Сложный конденсатор состоит из четырёх одинаковых пластин площадью $S=1~м^{2}$ каждая, расположенных параллельно друг другу (см. рисунок).  Расстояние между средними пластинами $b$ и $c$ равно $l=2~см$. Расстояние между пластинами $a$ и $b$, $c$ и $d$ равно $l_{1}=l / 2$. Пластины $b$ и $c$ подключены к идеальному источнику напряжения с $\mathscr{E}=120~В$ через резистор $R_{1}$. В начальном состоянии ключ $K$ разомкнут.
Нарисуйте эквивалентную схему сложного конденсатора после замыкания ключа $K$ и найдите его ёмкость $C$.
Какое количество теплоты $Q$ выделится на резисторах $R_{1}$ и $R_{2}$ (в сумме) при замыкании ключа $K$. Электрическая постоянная $\varepsilon_{0}=8.85 \cdot 10^{-12}~Ф/м$. Указание. Воспользуйтесь законом сохранения энергии.
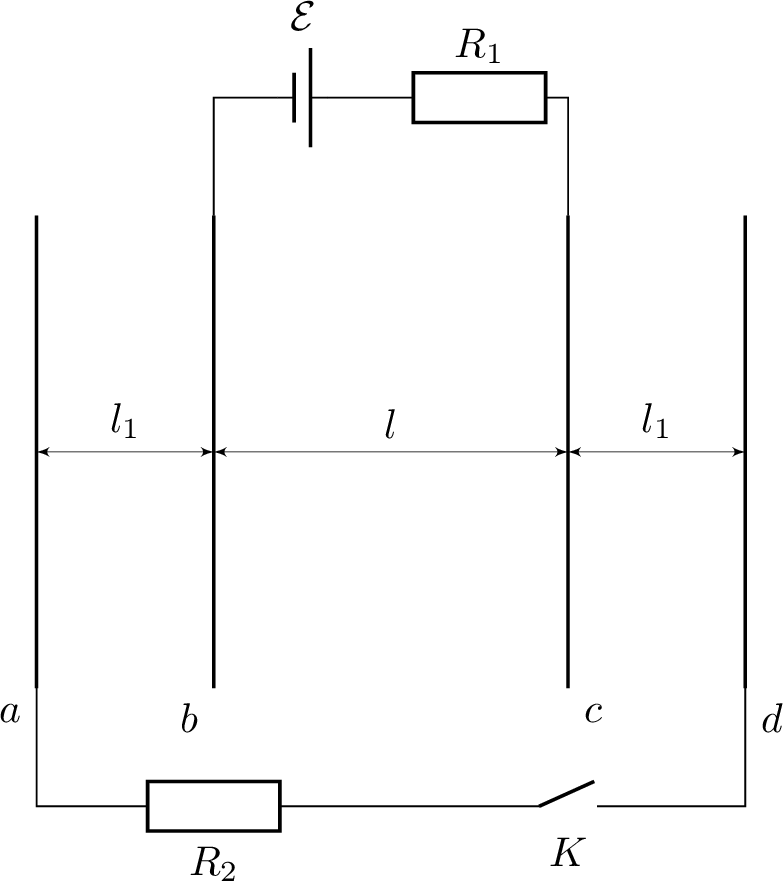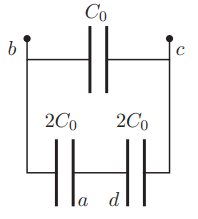
Нарисуйте эквивалентную схему сложного конденсатора после замыкания ключа $K$ и найдите его ёмкость $C$.
Решение: Первоначальная ёмкость конденсатора (то есть ёмкость между пластинами $b$ и $c$ ) равна $$ C_{0}=\frac{\varepsilon_{0} S}{l}=0.44~нФ. $$ После замыкания ключа $K$ и установления нового равновесного состояния все токи обращаются в ноль и, следовательно, разность потенциалов между крайними пластинами также обращается в ноль. Эквивалентная схема сложного конденсатора имеет вид, показанный на рисунке.  Ёмкость сложного конденсатора равна $C=2 C_{0}=0.89~нФ$. Следовательно, при замыкании ключа ёмкость изменилась на $\Delta C=2 C_{0}-C_{0}=C_{0}$.
Ответ: $$ C=2 C_{0}=0.89~нФ. $$

Какое количество теплоты $Q$ выделится на резисторах $R_{1}$ и $R_{2}$ (в сумме) при замыкании ключа $K$.
Решение: Из закона сохранения энергии найдем работу батареи $$ A_{бат}=\Delta W_{э}+\Delta Q. $$ С другой стороны $$ A_{бат}=\mathscr{E} \Delta q=\mathscr{E}^{2} \Delta C=\mathscr{E}^{2} C_{0}, $$ где $\Delta q$ — заряд, протёкший через батарею после замыкания ключа $K$. Изменение $\Delta W$ электрической энергии конденсатора равно $$ \Delta W_{э}=W_{2}-W_{1}=\frac{\mathscr{E}^{2} \cdot 2 C_{0}}{2}-\frac{\mathscr{E}^{2} C_{0}}{2}=\frac{\mathscr{E}^{2} C_{0}}{2}. $$ Отсюда получаем количество теплоты, выделившейся в схеме на обоих резисторах: $$ \Delta Q=A_{бат}-\Delta W_{э}=\frac{\mathscr{E}^{2} C_{0}}{2}=\frac{\mathscr{E}^{2} \varepsilon_{0} S}{2 l} \approx 3.2~мкДж. $$
Ответ: $$ \Delta Q=\frac{\mathscr{E}^{2} \varepsilon_{0} S}{2 l} \approx 3.2~мкДж. $$
Темы:
T, Электричество, Цепи, Конденсатор, Цепь с конденсатором, Всероссийские, Теплота, Электрические цепи, Цепь с резистором